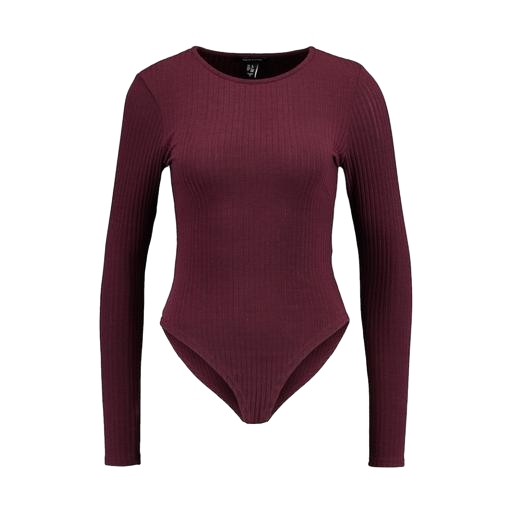
casual and long sleeves, long-sleeve top, long-sleeve t-shirt only macy, white background